Question: This is a snake game. How many steps do you need to take from the current state to eat two foods one after another (regardless of the order of the two foods)?
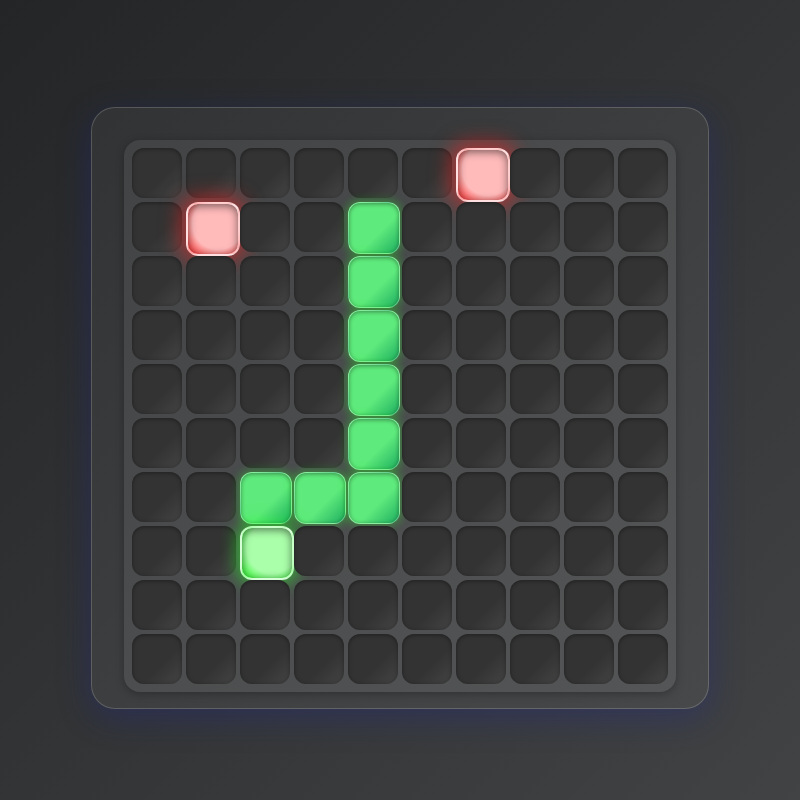
Answer: 13